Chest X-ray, PA view. Patient: 32 years old, sex M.
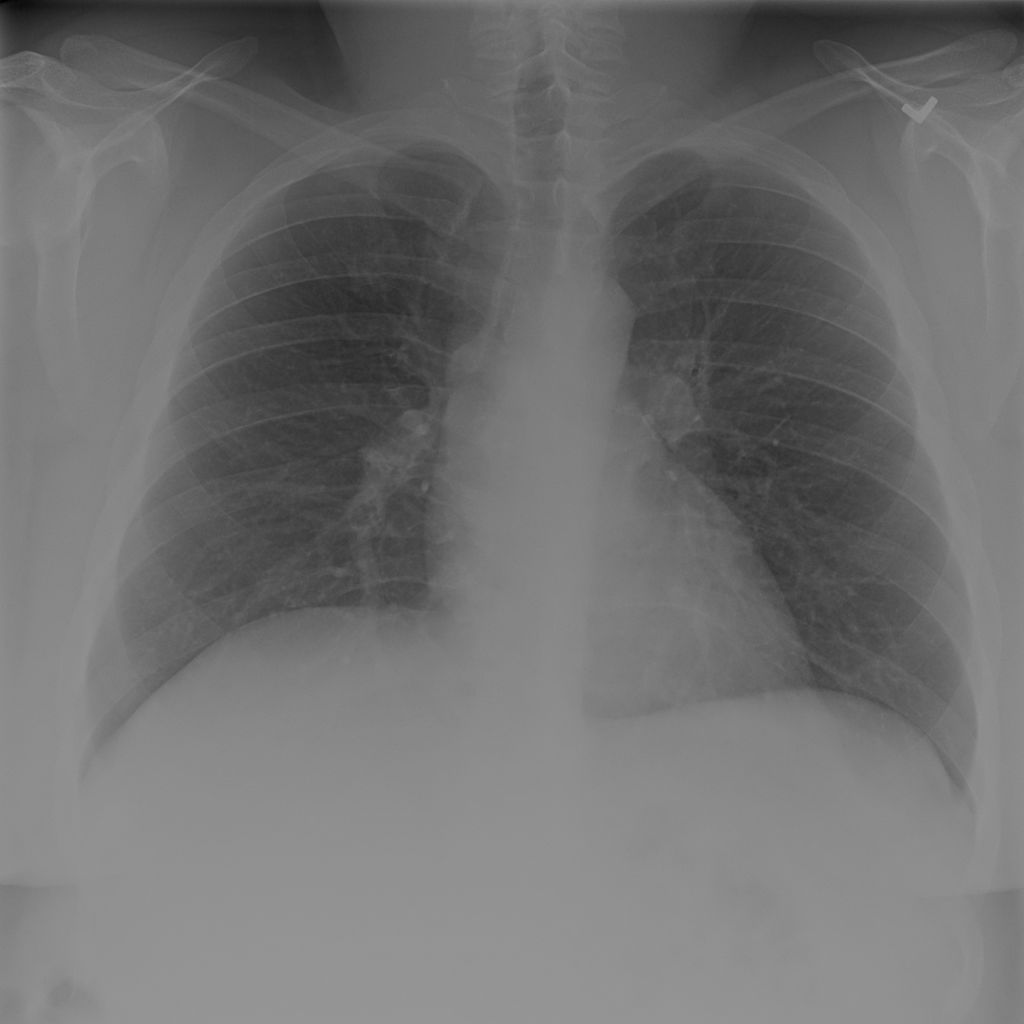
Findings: No Finding